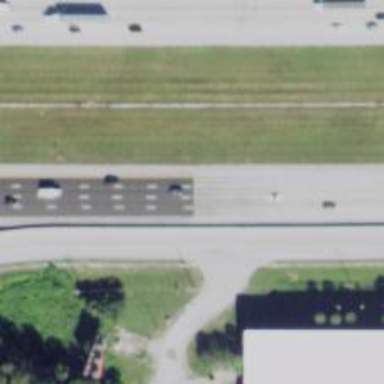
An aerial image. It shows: Asphalt motorway.